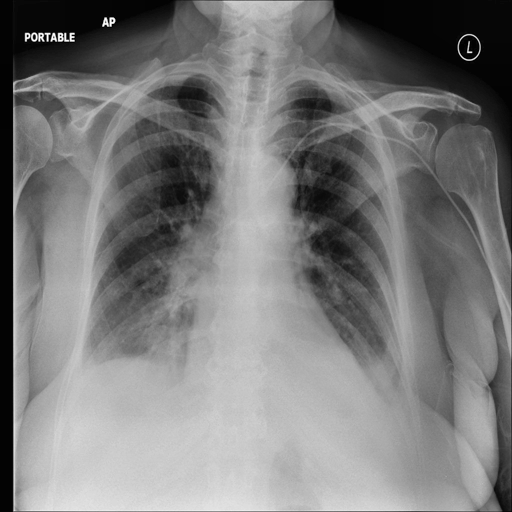
Finding: NORMAL